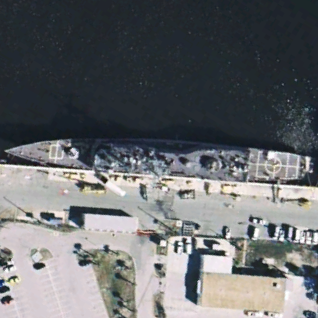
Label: cruiser